Question: So far, on every search I've tried to do it's all about how to read checkbox results into an array or database. I will get to that part of my webpage eventually, but at the moment I'm trying to solve something that I've not managed to find anywhere.
What I want to know is, can I create a checkbox field that can recognize individual results inside a repeat region to then write into a database? I shall explain using a screenshot of my test page as it currently stands:

The classes in the red box come from a repeat region that lists all the classes in the subject area and year group chosen (printed at the top-left corner of the page). The qualifications in the green box consist of several checkboxes where the user can assign certain qualifications to classes. Once the user has chosen the correct combinations of classes/qualifications, they can press the 'Assign' button to insert these combinations into a table in the database.
Is there a way that the checkboxes can recognize what 'row' of the repeat region they link to (E.G. the first row of checkboxes will relate to Class 10C/Ms1), or will I have to hard code this into the query? (For the prototype that's not a problem atm, but once we start filling out more subject areas and year groups it would make much more sense for it to be done dynamically)
Many thanks!
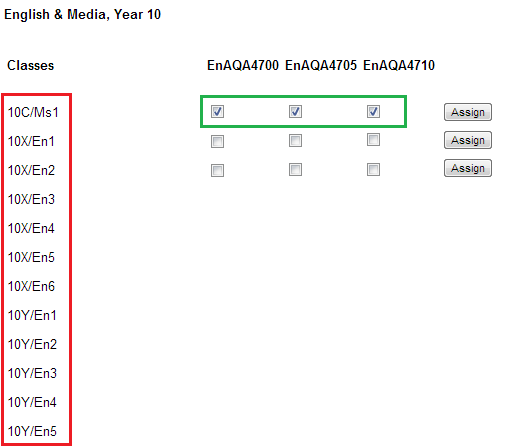
Answer: You need to use a array in the name attribute of the checkboxes. For example it could look like this:
'''
name="classes[10c/ms1][]"
'''
Then when you post your form you will get a array for each class with the options that are checked.